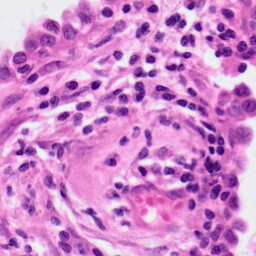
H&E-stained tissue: Lung